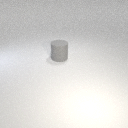
large gray rubber cylinder